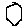
Label: hexagon